Question: Sometimes when using 'Source > Sort Members' in Eclipse, I get this warning message. I am assuming "markers" are referring to <URL>, but what is making them?
I don't manually make them. Could a plugin, FindBugs or PMD, be making these markers? (I still get the warning even when there are no current FindBugs or PMD warnings.)
I never visually see any indication of these "markers". Is it safe to just ignore this warning?

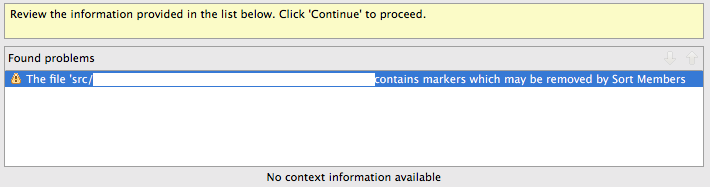
Answer: Markers can be Errors, Warnings, Bookmarks, Todo tasks and anything else that plugins care to create. They are attached to a file and can specify a position in the file - the sort may have to discard them.
You can see all markers in the Markers view (Window > Show View > Other... > General > Markers). Errors and warnings are shown in the Problems view, Bookmarks in the Bookmarks view and Todo in the Tasks view.
Most markers on a file are also indicated in the vertical ruler on the left of the editor for the file.